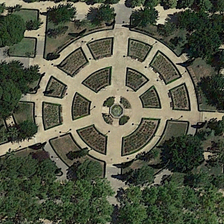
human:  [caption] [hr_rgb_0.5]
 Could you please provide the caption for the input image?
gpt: many green trees are around a circle square .

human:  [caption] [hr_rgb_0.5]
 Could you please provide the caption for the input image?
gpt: many green trees are around a circle square .

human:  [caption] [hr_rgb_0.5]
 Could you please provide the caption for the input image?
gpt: many green trees are around a circle square .

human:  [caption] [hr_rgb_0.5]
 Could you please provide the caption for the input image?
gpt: many green trees are around a circle square .

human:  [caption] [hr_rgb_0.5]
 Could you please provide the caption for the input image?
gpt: many green trees are around a circle square .